Field crop: maize
Growth stage: 1
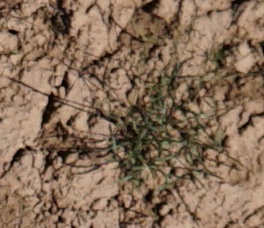
Species: lolium